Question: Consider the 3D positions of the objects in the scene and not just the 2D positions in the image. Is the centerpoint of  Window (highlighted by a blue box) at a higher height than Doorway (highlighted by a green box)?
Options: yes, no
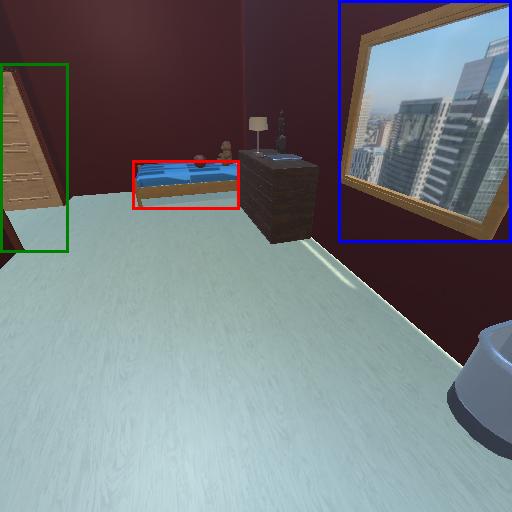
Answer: yes